Question: I have the following function, it was working fine in Xcode 6 beta 2
'''
func connectPotentially(node: MazeNode)
{
if node.position != self.position && self.potentialPaths[node.position] == nil {
self.potentialPaths[node.position] = node
node.potentialPaths[self.position] = self
println("Potential path between \(self.position.level)x\(self.position.index) and \(node.position.level)x\(node.position.index)")
}
}
'''
However, in Xcode 6 beta 3 I get following error:

I have no idea what does it mean. Any thoughts? Maybe a bug?
Here is complete dump of the file:
'''
import Foundation
struct MazeNodePosition : Hashable, Equatable {
var level: Int
var index: Int
var hashValue: Int {
get {
return level * 0xffff + index
}
}
}
@infix func ==(left: MazeNodePosition, right: MazeNodePosition) -> Bool
{
return left.level == right.level && left.index == right.index
}
class MazeNode {
let position: MazeNodePosition
var potentialPaths: Dictionary<MazeNodePosition, MazeNode> = [:]
var paths: Dictionary<MazeNodePosition, MazeNode> = [:]
var visited: Bool = false
init(position: MazeNodePosition)
{
self.position = position
}
func connectPotentially(node: MazeNode)
{
if node.position != self.position && self.potentialPaths[node.position] == nil {
self.potentialPaths[node.position] = node
node.potentialPaths[self.position] = self
println("Potential path between \(self.position.level)x\(self.position.index) and \(node.position.level)x\(node.position.index)")
}
}
func tryConnecting(node: MazeNode) -> Bool
{
if node.position != self.position && self.paths[node.position] == nil && !node.visited {
self.paths[node.position] = node
node.paths[self.position] = self
node.visited = true
self.visited = true
println("Path between \(self.position.level)x\(self.position.index) and \(node.position.level)x\(node.position.index)")
return true
}
return false
}
}
'''
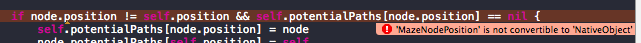
Answer: Simple fix in your if statement:
'''
self.paths[node.position] == nil
'''
should be written as:
'''
self.paths[node.position]
'''